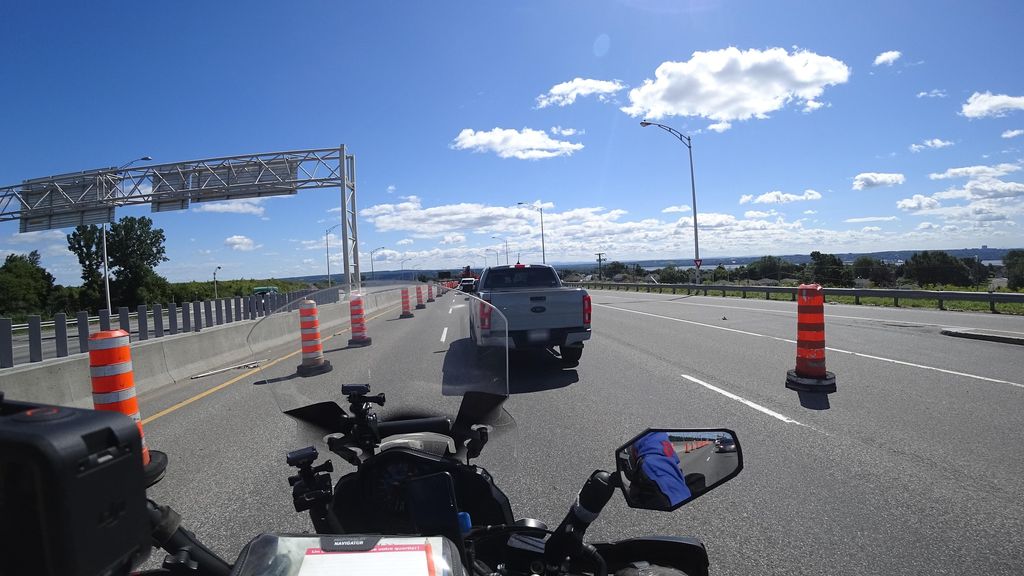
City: quebec_city